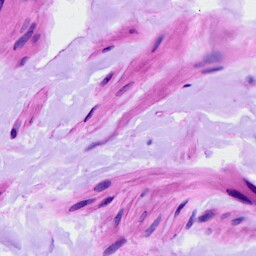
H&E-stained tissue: Ovarian